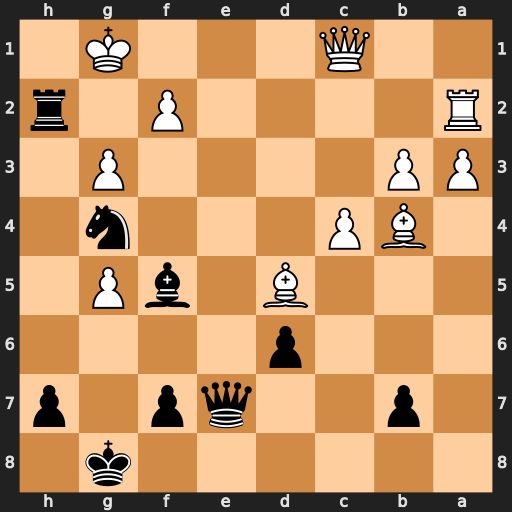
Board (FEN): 6k1/1p2qp1p/3p4/3B1bP1/1BP3n1/PP4P1/R4P1r/2Q3K1
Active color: b
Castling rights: -
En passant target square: -
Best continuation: Be4 f3 Rxa2